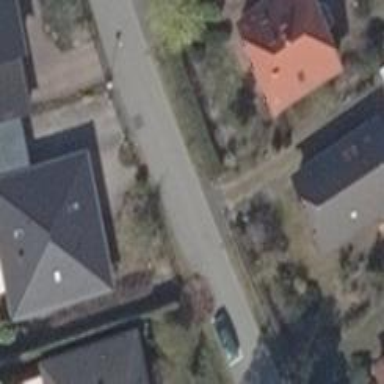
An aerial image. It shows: Footway along the road.